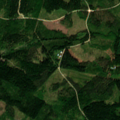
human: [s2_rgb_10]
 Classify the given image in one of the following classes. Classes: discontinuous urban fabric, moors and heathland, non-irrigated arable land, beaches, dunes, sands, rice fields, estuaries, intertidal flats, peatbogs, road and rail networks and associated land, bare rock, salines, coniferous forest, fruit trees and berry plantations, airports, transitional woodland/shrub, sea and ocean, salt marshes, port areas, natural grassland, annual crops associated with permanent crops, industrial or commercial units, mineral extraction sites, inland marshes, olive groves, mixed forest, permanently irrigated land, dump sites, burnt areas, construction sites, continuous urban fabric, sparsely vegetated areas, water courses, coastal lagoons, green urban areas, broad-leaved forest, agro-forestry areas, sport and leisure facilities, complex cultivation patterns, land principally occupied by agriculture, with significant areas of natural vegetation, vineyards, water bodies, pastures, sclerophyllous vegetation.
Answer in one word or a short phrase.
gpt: coniferous forest, mixed forest, transitional woodland/shrub